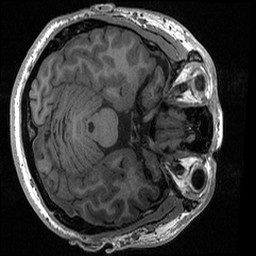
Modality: T1w
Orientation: axial
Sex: male
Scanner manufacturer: ge
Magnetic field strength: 3 T
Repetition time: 0.0064 s
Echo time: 0.00281 s